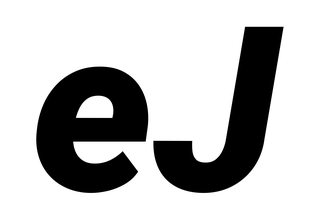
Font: Roboto-Italic_Black_Italic